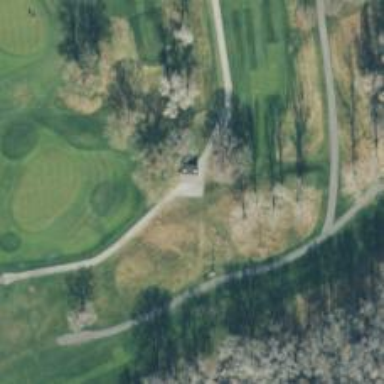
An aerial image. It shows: Golf cartpath that is also road path.